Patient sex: F
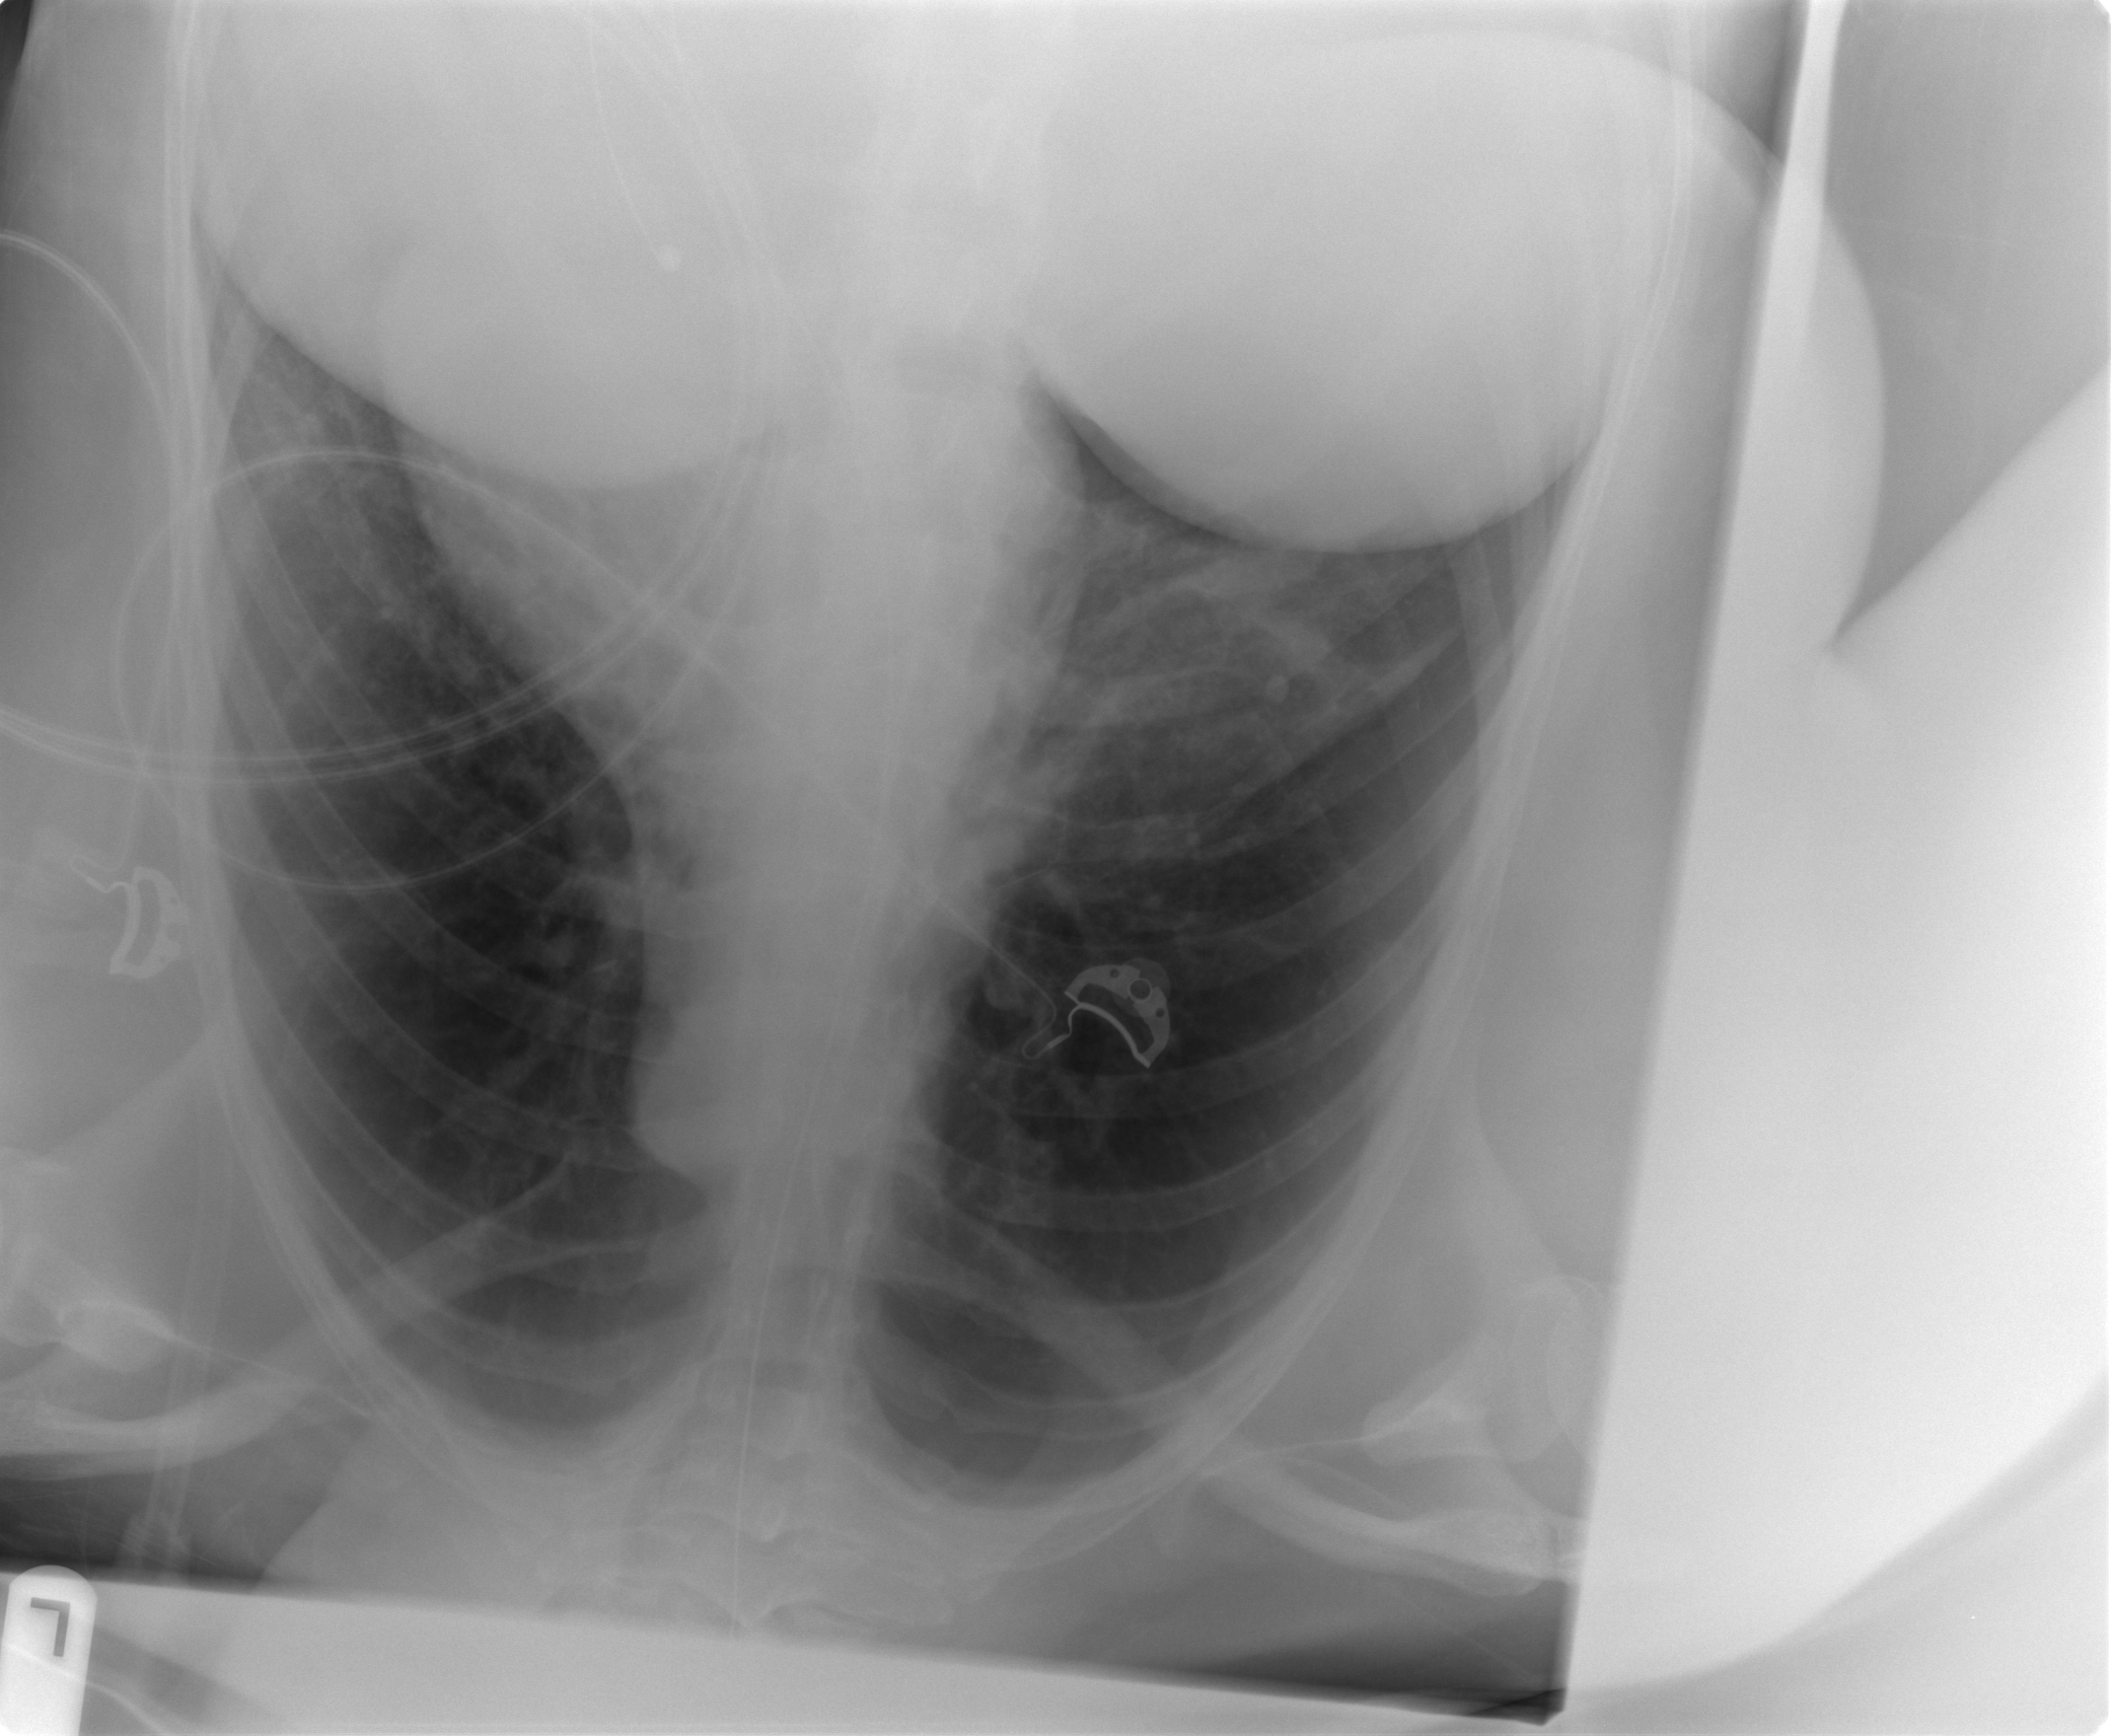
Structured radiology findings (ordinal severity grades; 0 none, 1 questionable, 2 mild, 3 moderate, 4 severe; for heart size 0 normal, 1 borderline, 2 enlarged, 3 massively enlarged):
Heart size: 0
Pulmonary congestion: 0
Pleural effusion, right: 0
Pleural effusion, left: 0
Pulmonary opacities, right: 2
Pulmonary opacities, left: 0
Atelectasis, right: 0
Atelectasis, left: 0